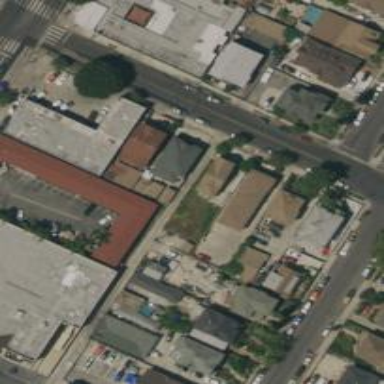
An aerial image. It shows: Building that is motel.